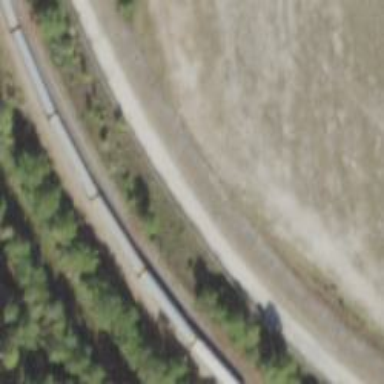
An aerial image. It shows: Railway spur service.